Field crop: tomato
Growth stage: 1
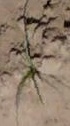
Species: cyperus